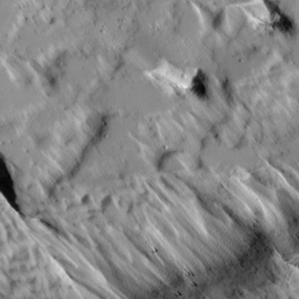
Label: non_frost